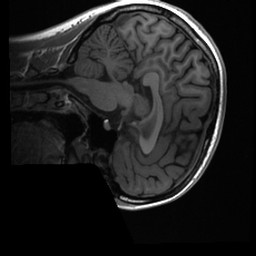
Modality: T1w
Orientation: sagittal
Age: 18
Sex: female